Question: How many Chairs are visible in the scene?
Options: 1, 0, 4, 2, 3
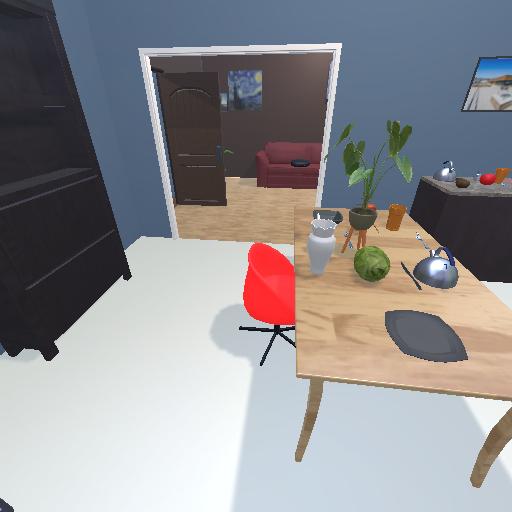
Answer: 1